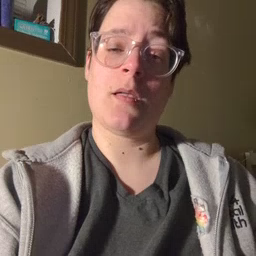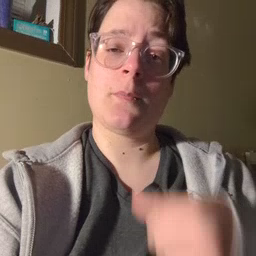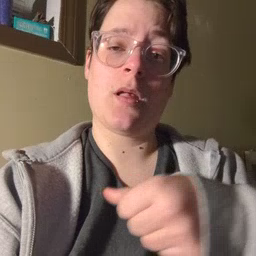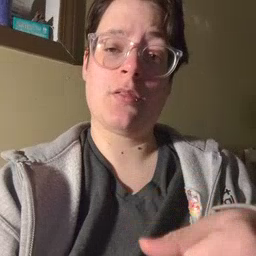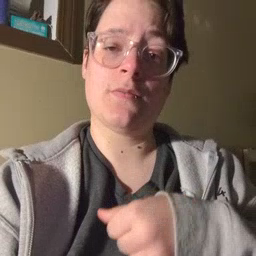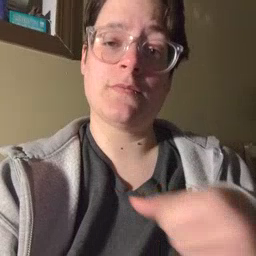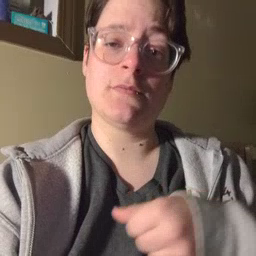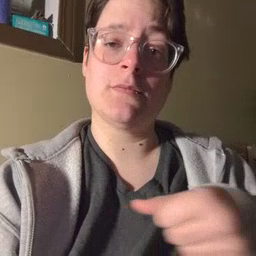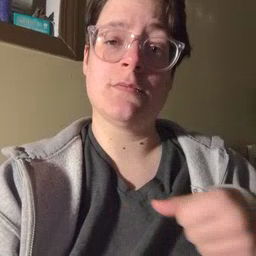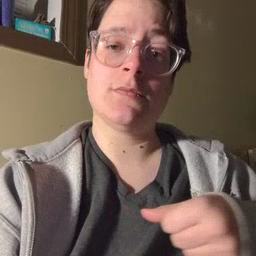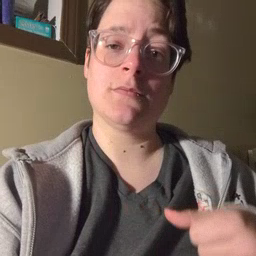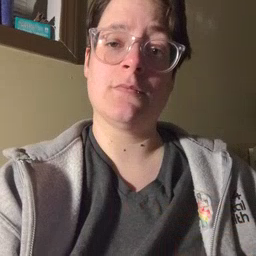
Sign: puzzle